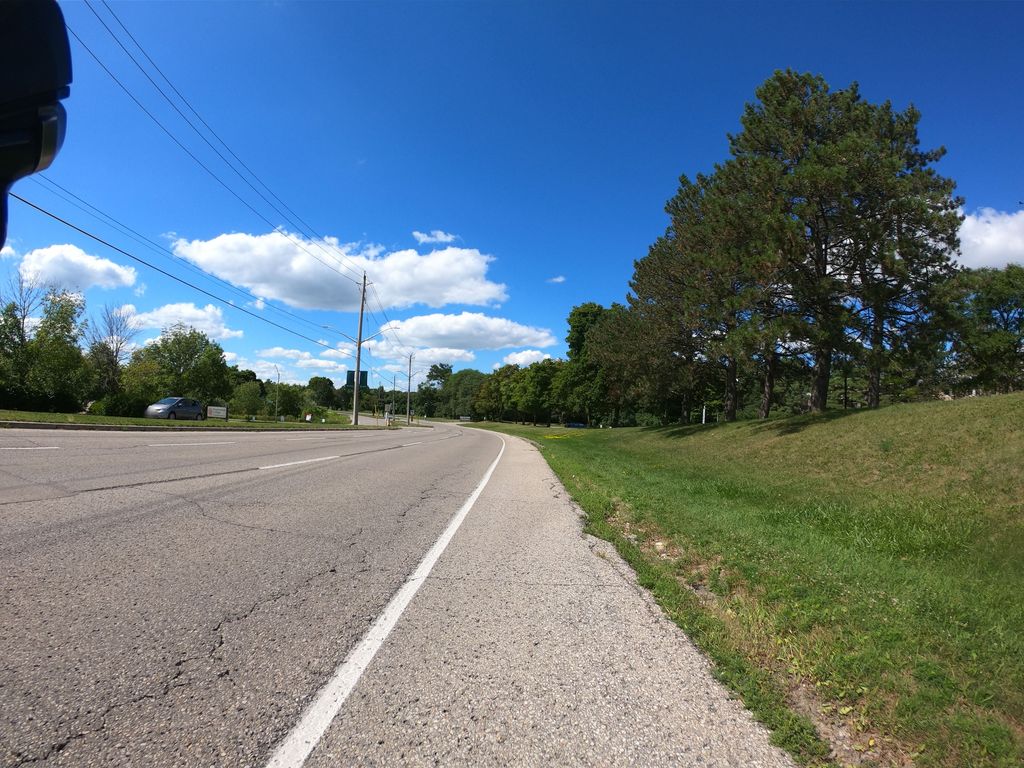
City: kitchener-waterloo